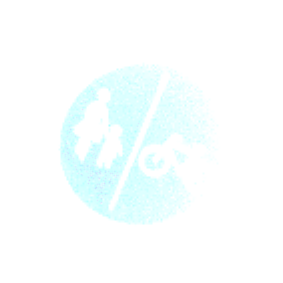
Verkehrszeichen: GetrennterRadUndGehwegRadwegRechts
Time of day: SunriseSunset
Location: Outdoor (Nature)
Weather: Clear
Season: NotSpecified
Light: Natural